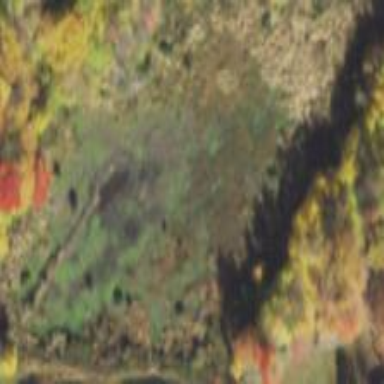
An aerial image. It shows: Swampy area with water.